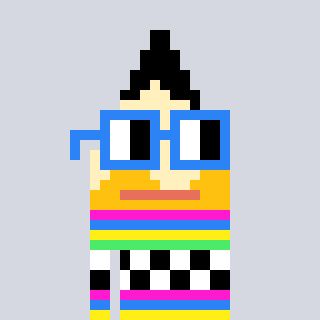
a pixel art character with square blue glasses, a pencil-shaped head and a computerblue-colored body on a cool background